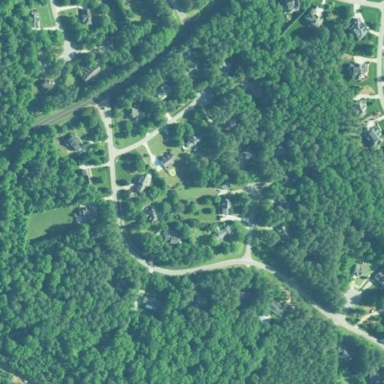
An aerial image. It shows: Residential area within neighborhood.